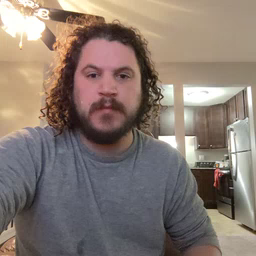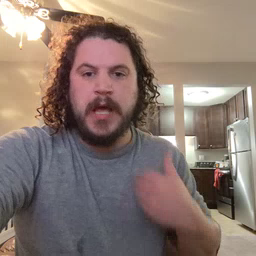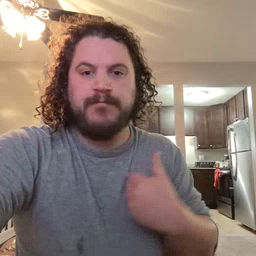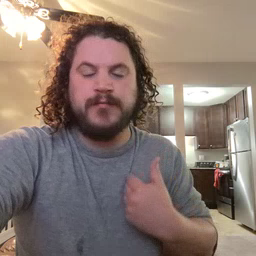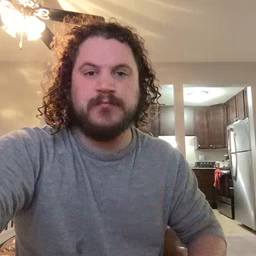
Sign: animal